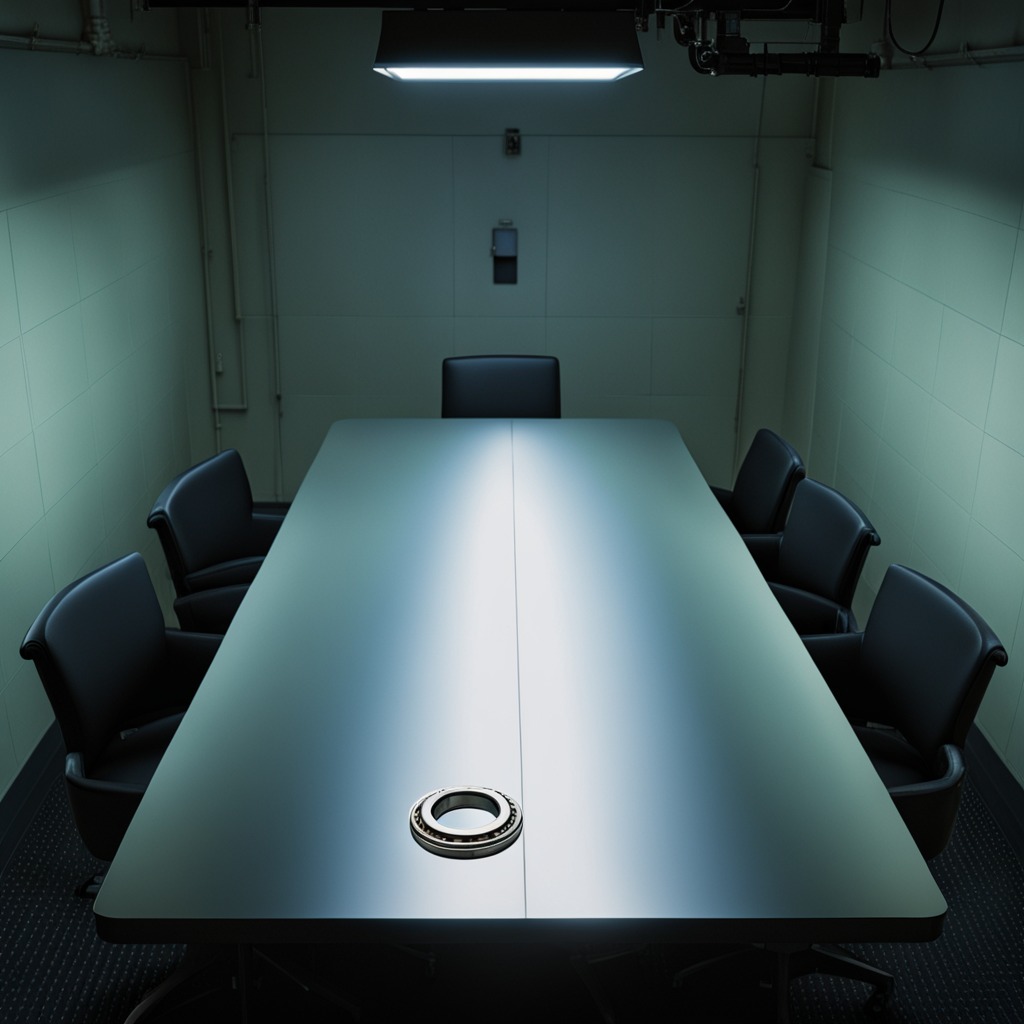
A metal ball bearing is lying on a clean empty table in a railway signal maintenance room lit by harsh overhead fluorescents photorealistic surface textures crisp shadows high dynamic range